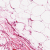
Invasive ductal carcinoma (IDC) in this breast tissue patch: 0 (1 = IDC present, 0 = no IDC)